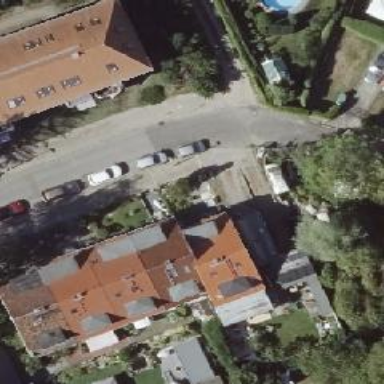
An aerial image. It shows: Terrace-style building with gabled roof.